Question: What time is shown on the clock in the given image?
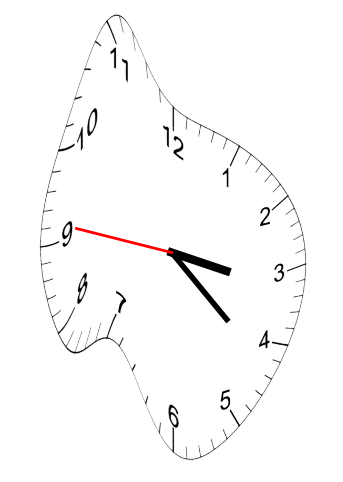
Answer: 03:21:46